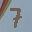
Label: 7